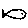
Label: fish